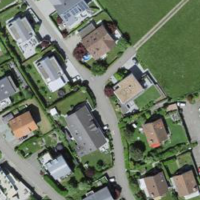
EUNIS habitat code: 55
Species observed at this site:
Bellis perennis
Taraxacum officinale
Trifolium pratense
Trifolium repens